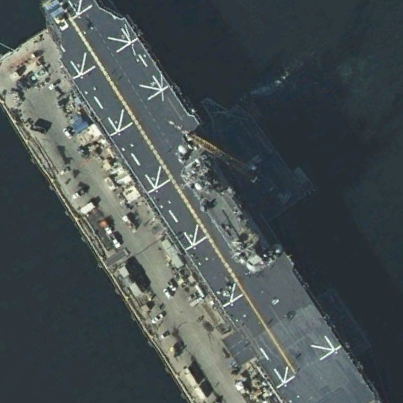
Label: Wasp-class_assault_ship